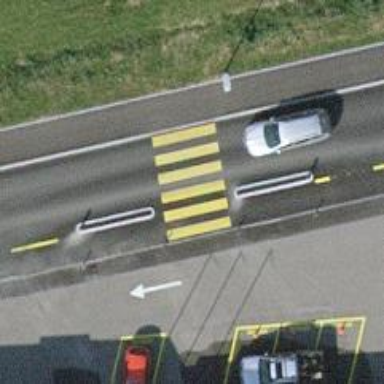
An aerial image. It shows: Marked crossing on the road with clear markings.